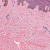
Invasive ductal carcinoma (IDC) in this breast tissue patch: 0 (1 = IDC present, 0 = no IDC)